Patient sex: F
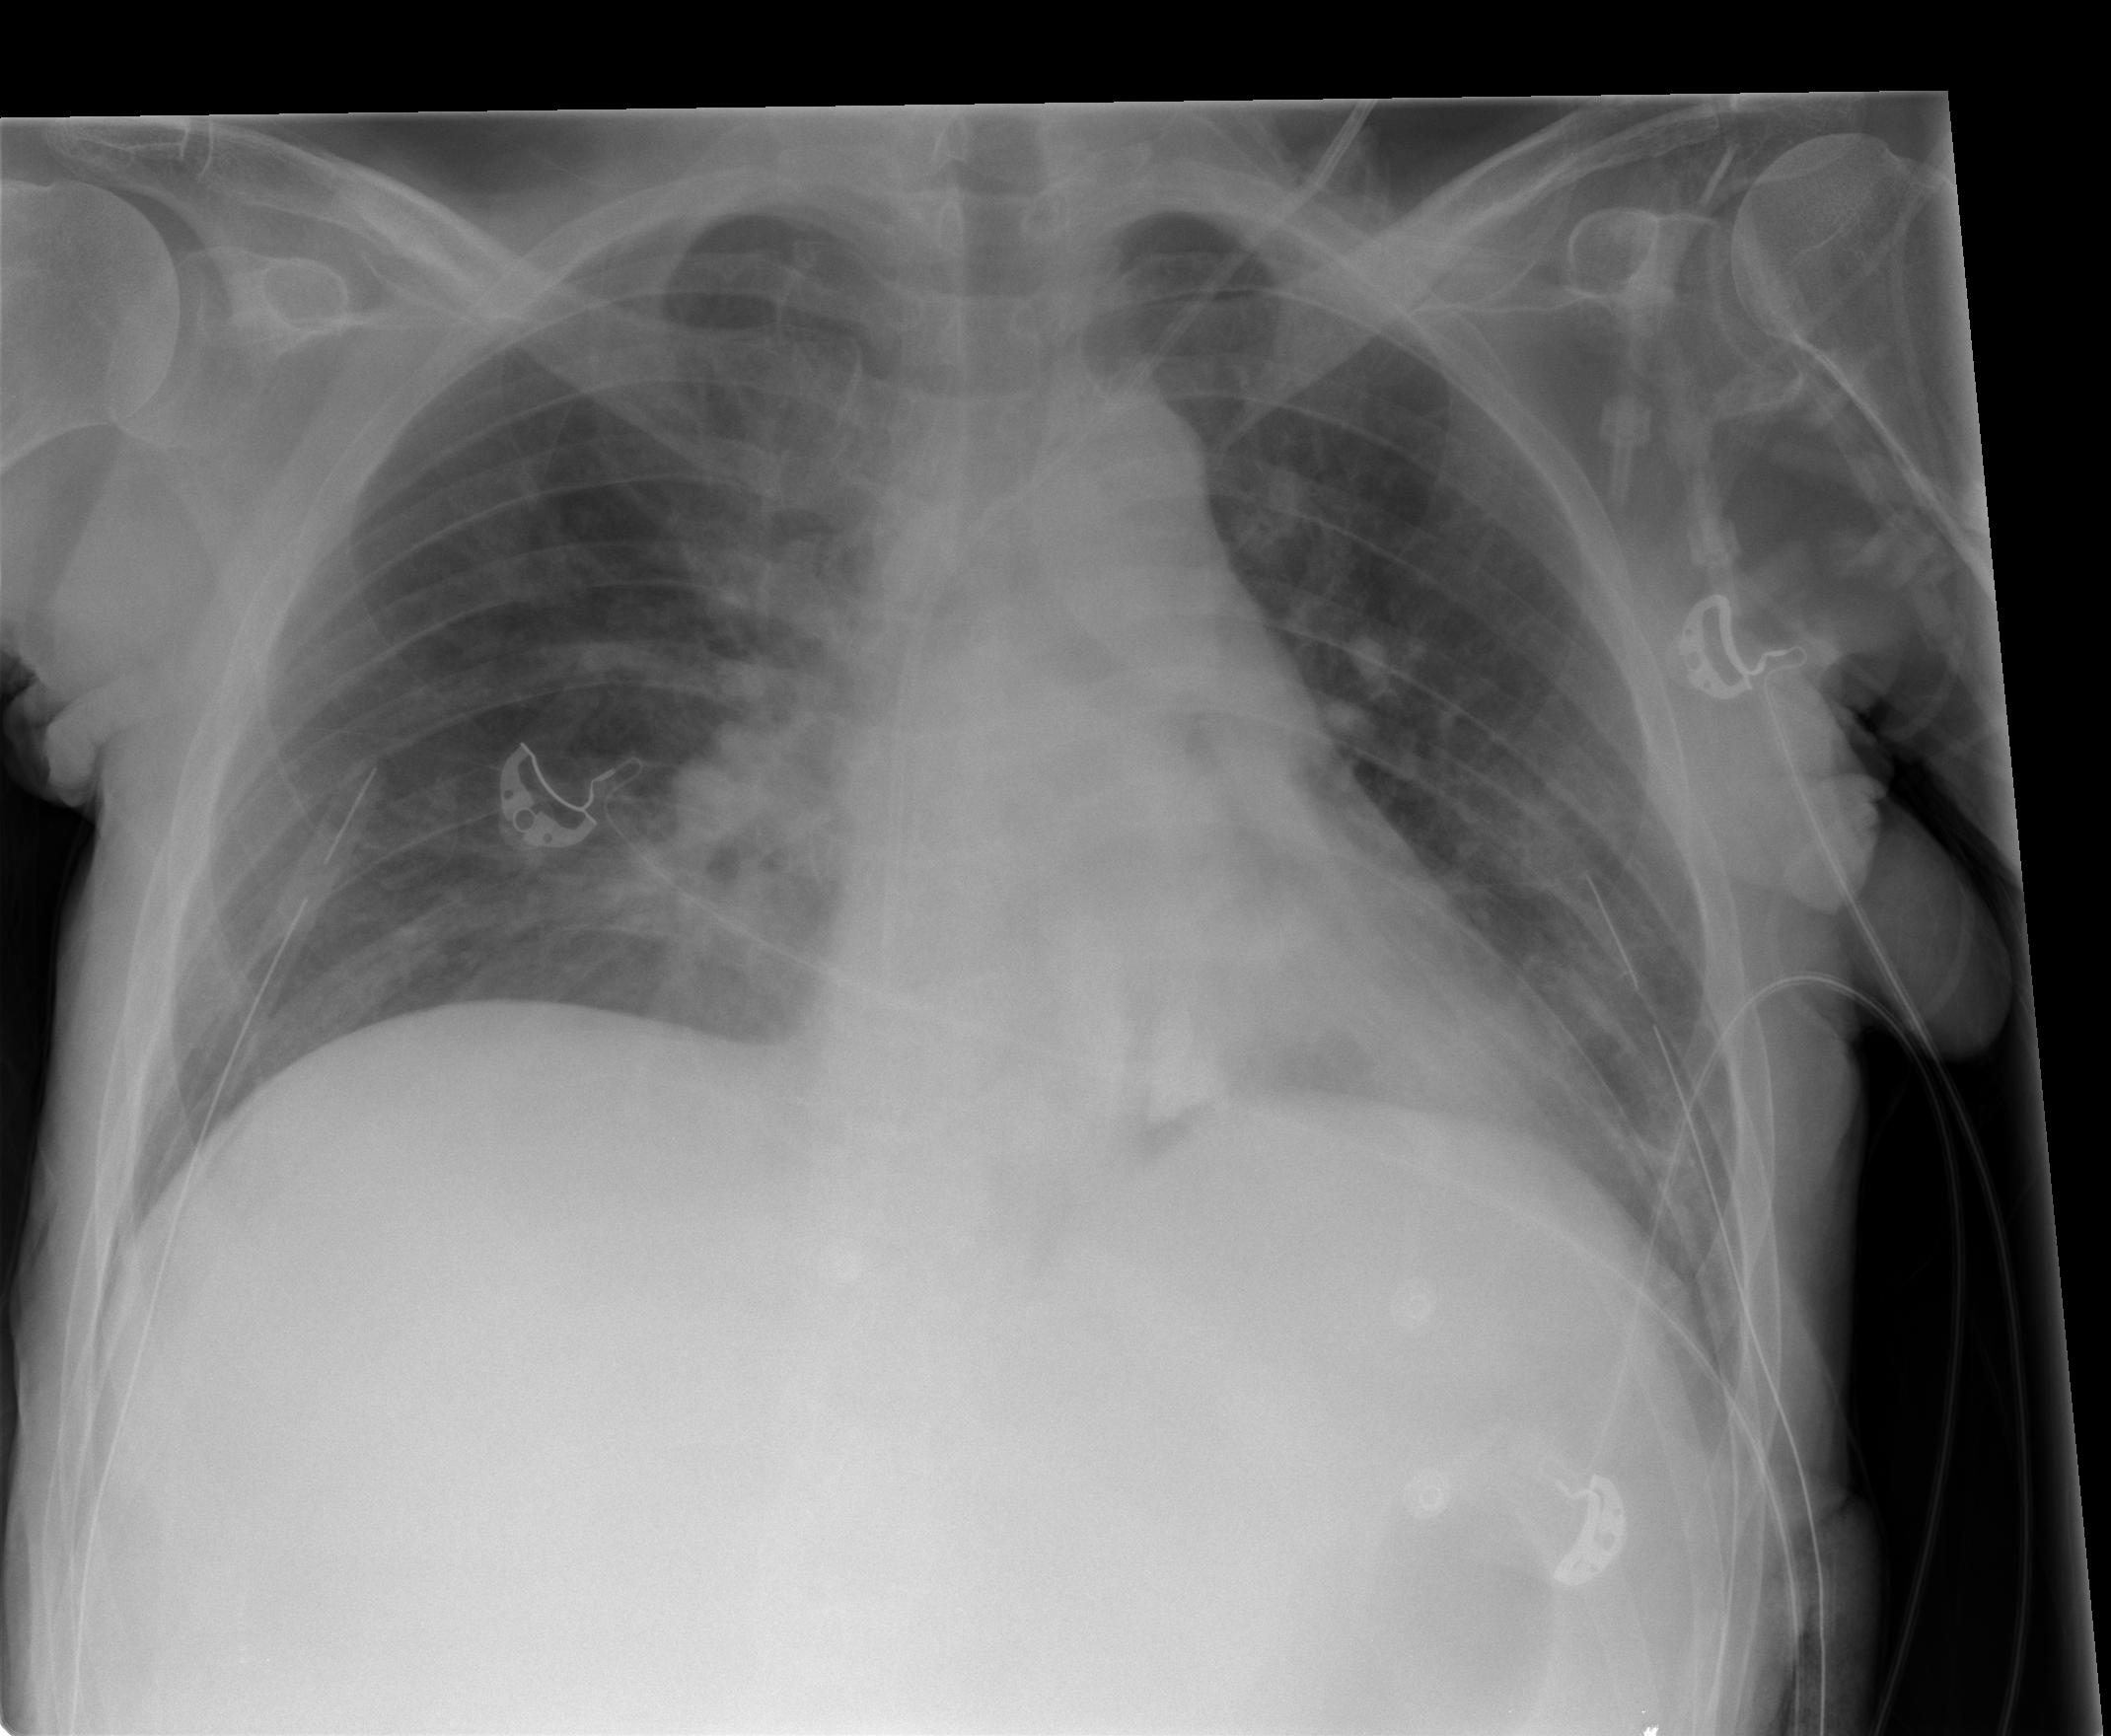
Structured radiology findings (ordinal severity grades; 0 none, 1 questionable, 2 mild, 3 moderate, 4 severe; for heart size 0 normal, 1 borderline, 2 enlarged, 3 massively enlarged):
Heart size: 0
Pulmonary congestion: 2
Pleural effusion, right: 0
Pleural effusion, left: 2
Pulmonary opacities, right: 0
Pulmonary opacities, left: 0
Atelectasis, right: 2
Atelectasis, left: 2